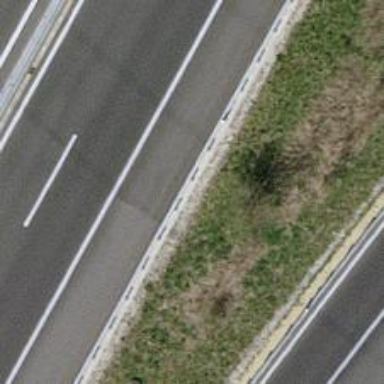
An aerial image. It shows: Guard rail as barrier.